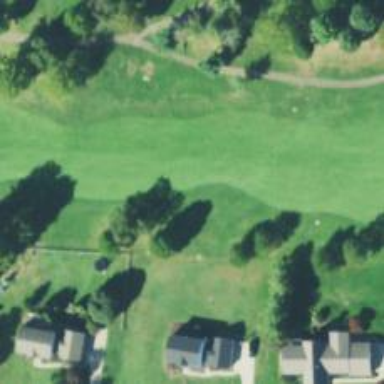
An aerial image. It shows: View of golf hole.